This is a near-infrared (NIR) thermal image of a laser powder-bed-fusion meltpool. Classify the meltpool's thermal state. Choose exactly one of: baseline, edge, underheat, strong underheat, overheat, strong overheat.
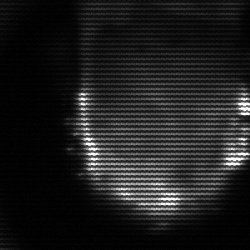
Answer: baseline